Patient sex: F
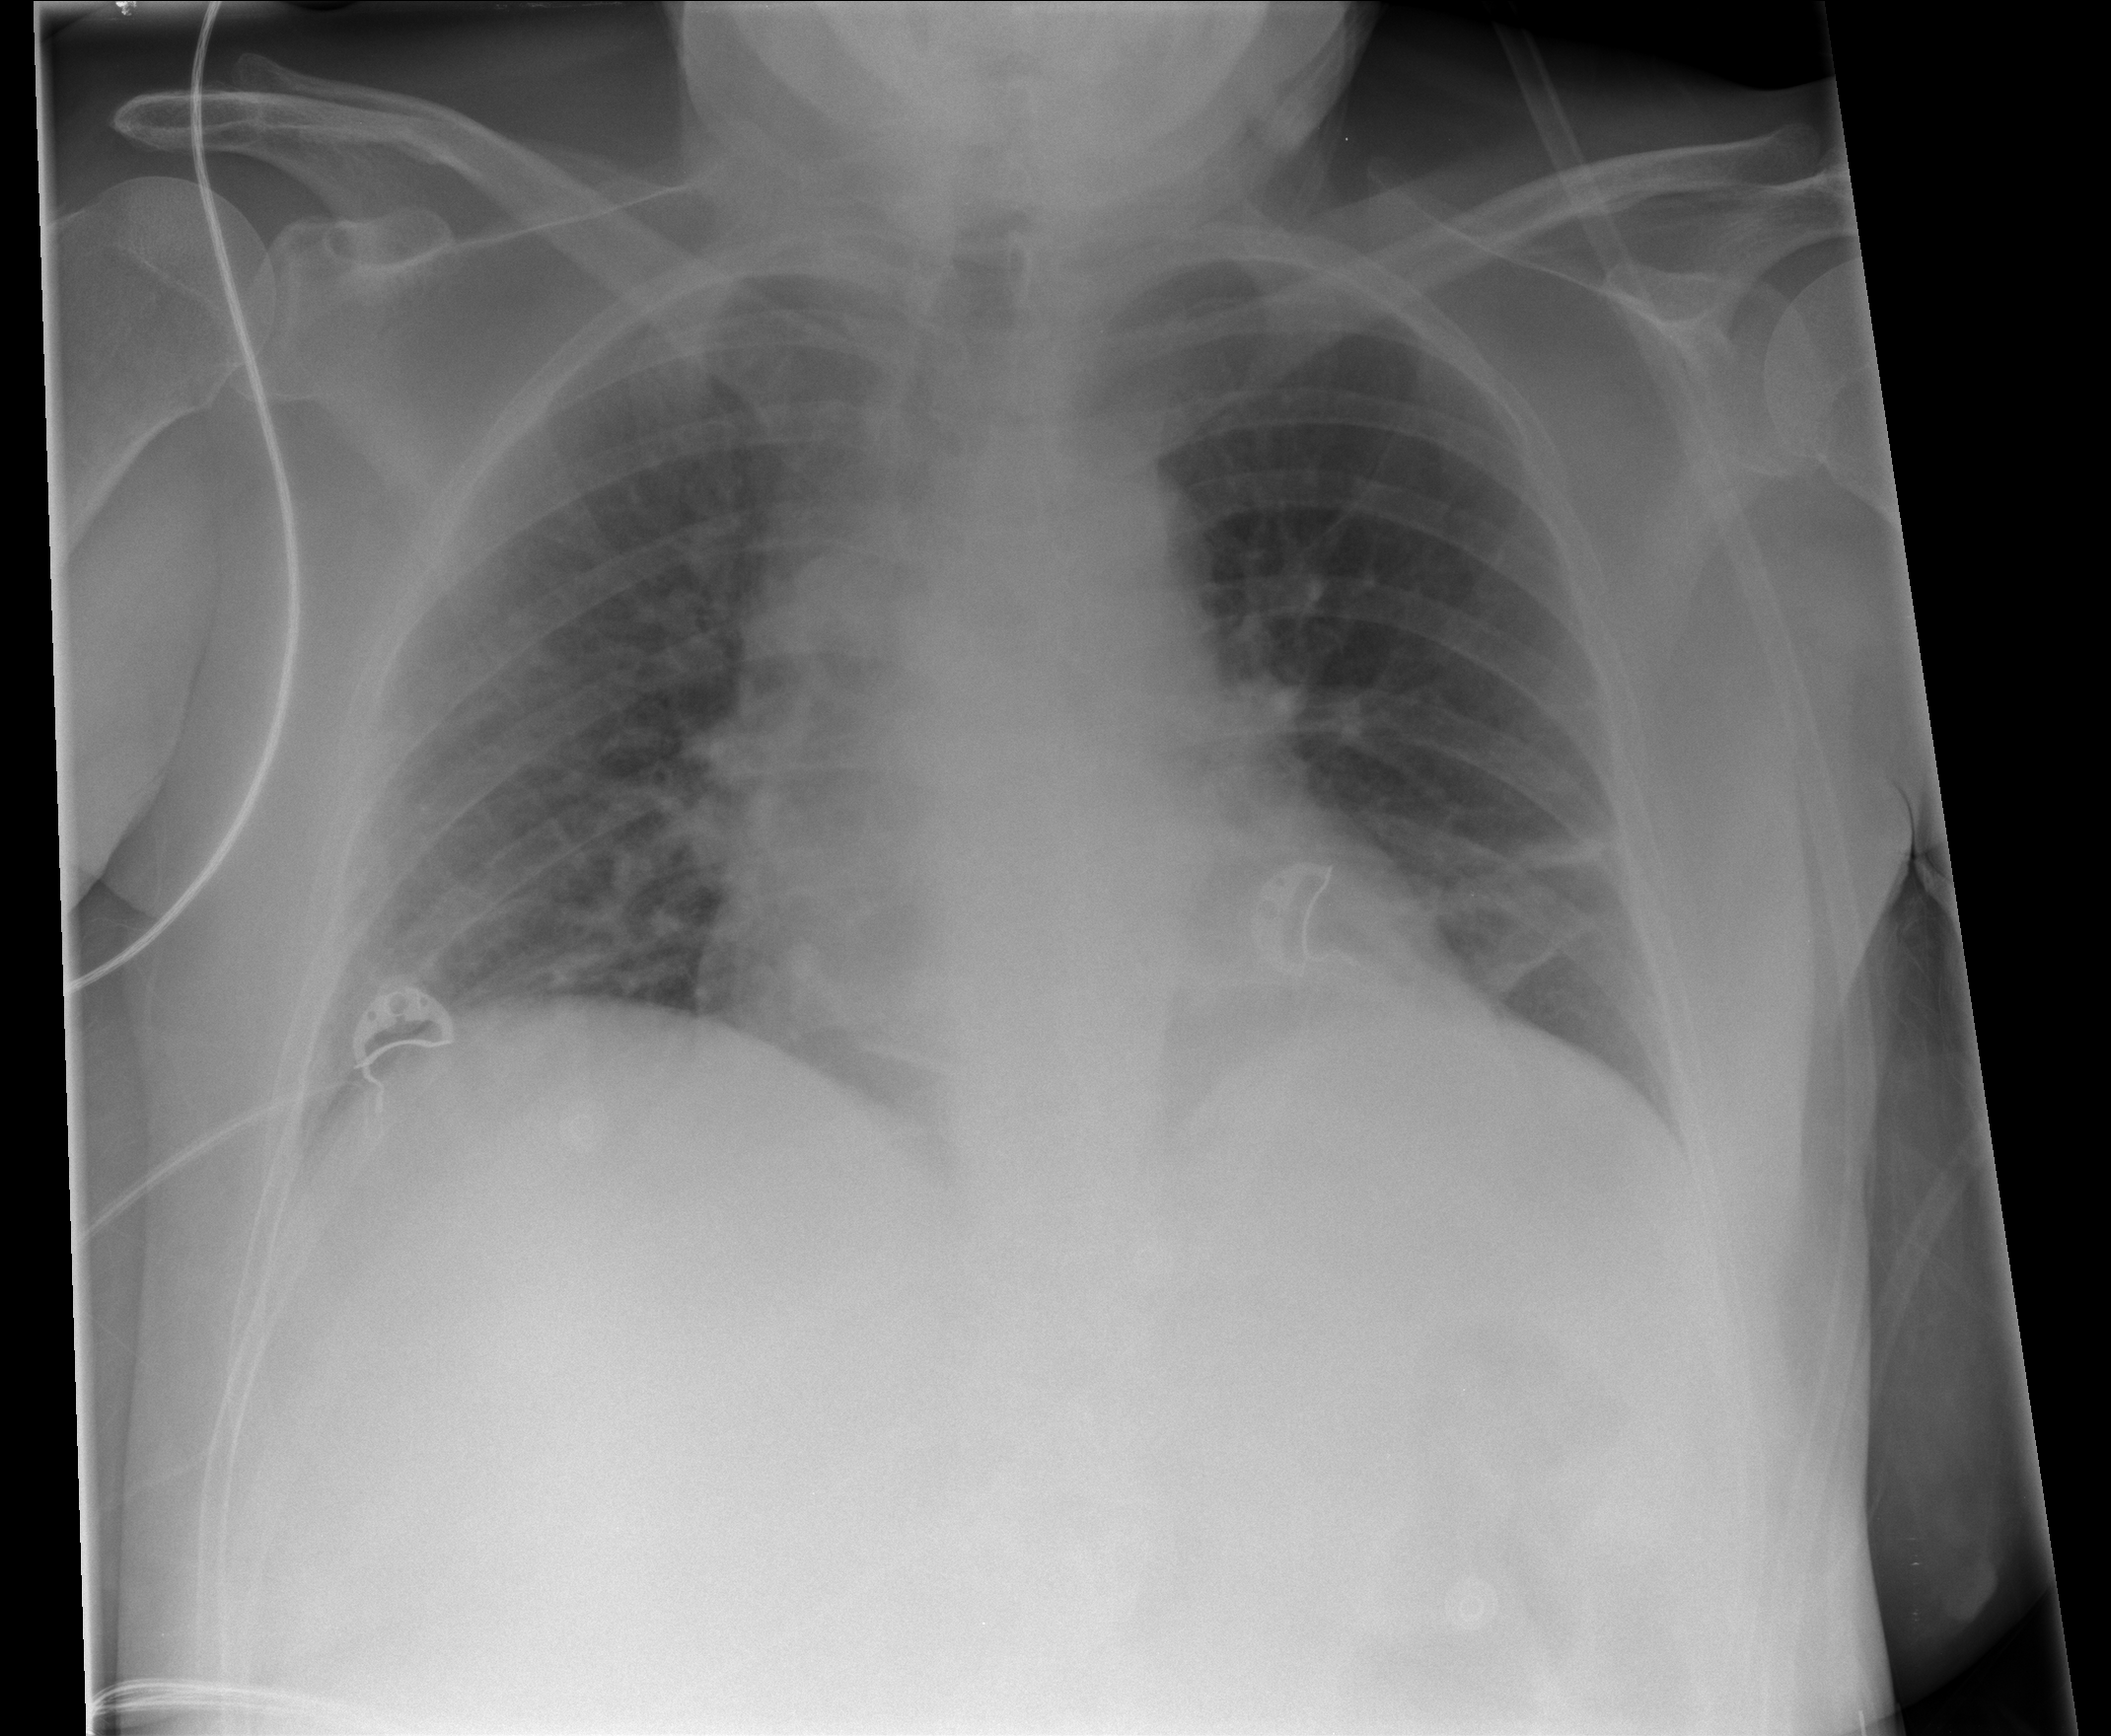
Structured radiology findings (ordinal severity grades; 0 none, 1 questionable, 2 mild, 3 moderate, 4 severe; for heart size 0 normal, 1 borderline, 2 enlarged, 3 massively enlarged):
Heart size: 0
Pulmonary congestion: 1
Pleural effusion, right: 0
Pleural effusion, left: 0
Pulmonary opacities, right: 0
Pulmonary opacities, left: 0
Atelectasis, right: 0
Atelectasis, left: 0